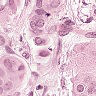
Metastatic tissue present: yes